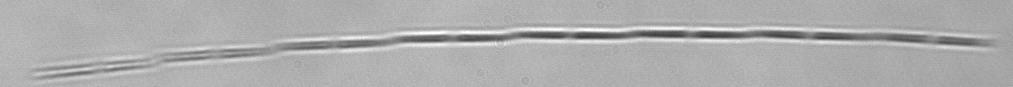
Label: Pseudo-nitzschia